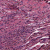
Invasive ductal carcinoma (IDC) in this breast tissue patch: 0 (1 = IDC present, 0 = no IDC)